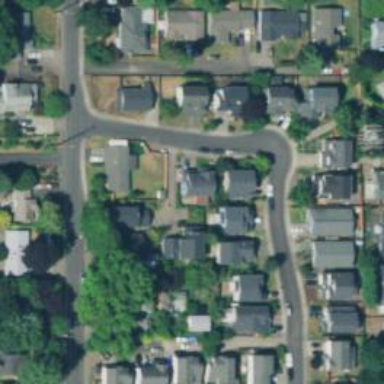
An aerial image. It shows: Single-family residential area.